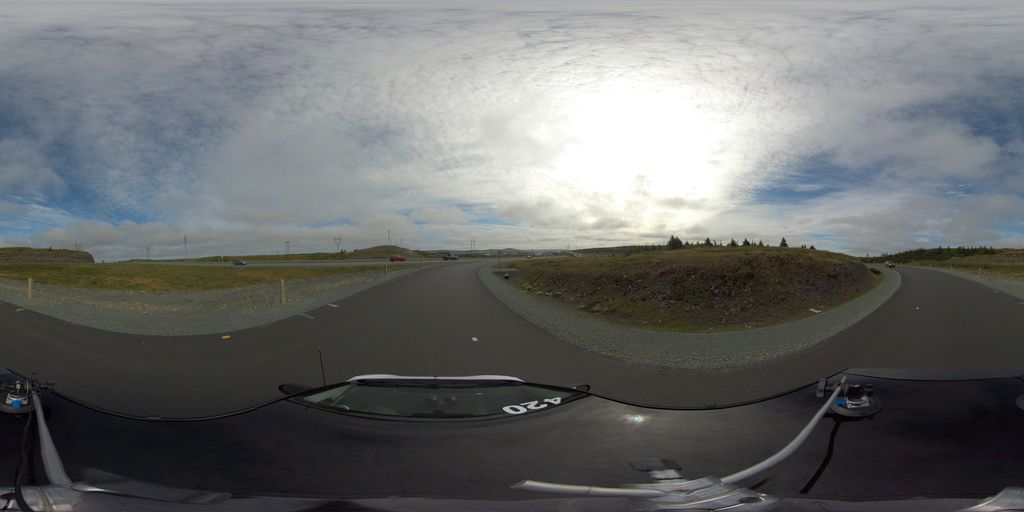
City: st_johns